Brain MRI, t2w sequence, axial 2D slice.
Patient: age 46, sex F, weight 90 kg, height 1.9 m
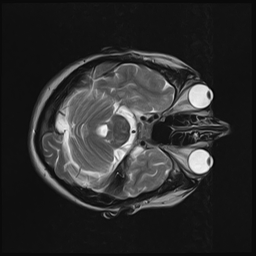